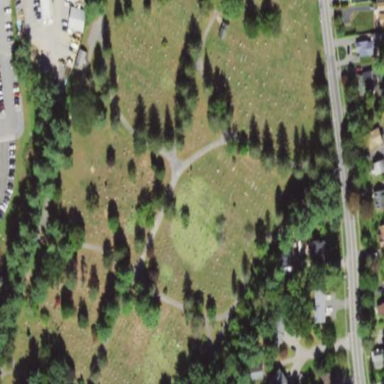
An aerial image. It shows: Cemetery.